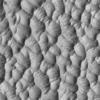
Label: not_dusty